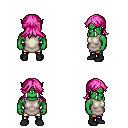
a pixel art fantasy rpg character, male body template, orc, green skin, white tunic, gold greaves, pink loose hair, black shoes, four views (front, back, left, right), 2x2 character sprite sheet, small pixel art, hard edges, no anti-aliasing